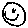
Label: smiley face